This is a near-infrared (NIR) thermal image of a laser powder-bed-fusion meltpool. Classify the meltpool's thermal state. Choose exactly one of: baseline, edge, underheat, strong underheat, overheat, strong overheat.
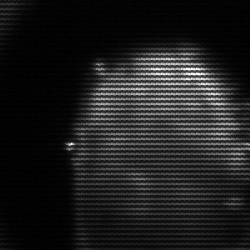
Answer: baseline